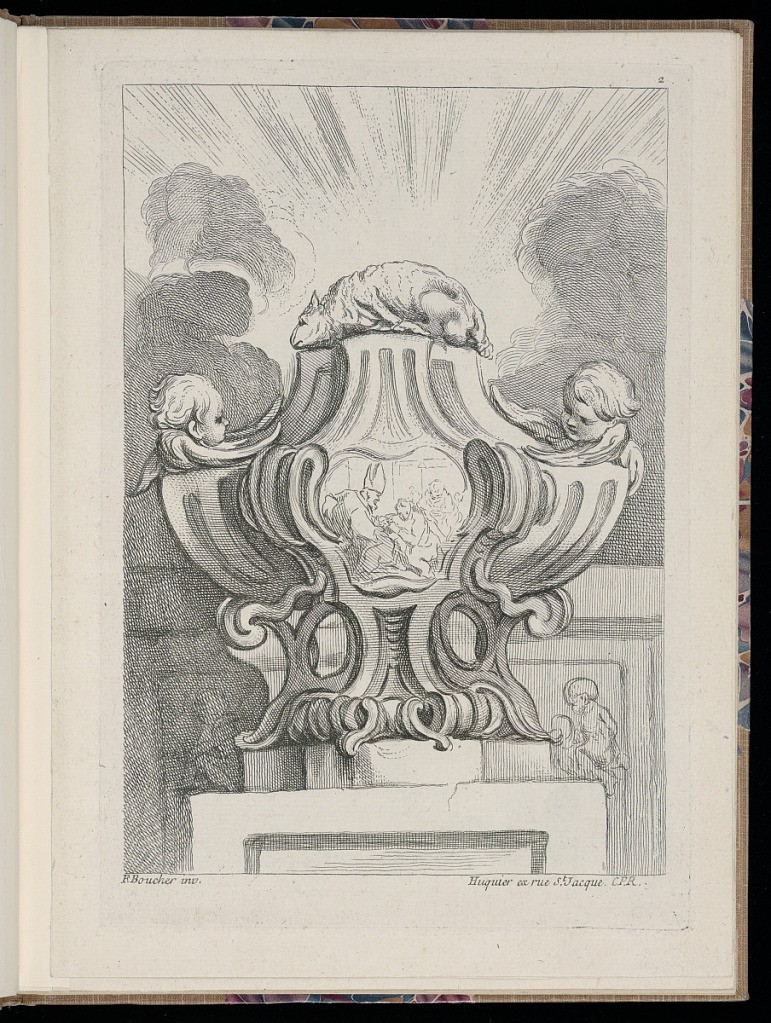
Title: Ornamental Vase Design
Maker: François Boucher, French, 1703–1770
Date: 1742-1750
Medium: Etching on cream laid paper
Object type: Bound print
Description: Vase with a sacrificial lamb (pascal lamb) at top, and the head and wings of putto at either side. At front, a plaque in the form of an escutcheon with a figural scene featuring a bishop and supplicant. In the background, a frieze carved in relief near bottom. Above, an open sky with sunlight radiating beyond the lamb's body between groups of clouds. The plate is signed and numbered.